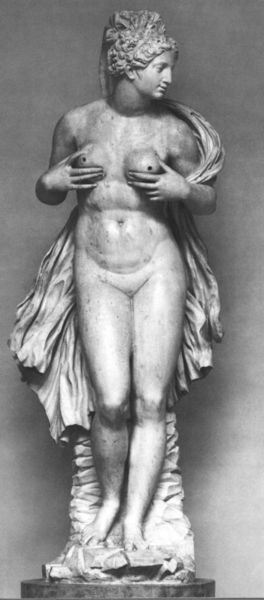
Titel: Ceres (Terra)
Künstler: Bartolomeo Ammannati
Institution: Florenz, Bargello
Schlagwörter: akt, körper, nackt, umhang, weiß, mädchen, brust, busen, frau, frisur, haar, marmor, nase, profil, schwarz, tuch, arme, falten, gesicht, sockel, stein, hals, hände, gewand, haare, standfigur, stehend, decke, locken, brunnen, skulptur, statue, beine, brüste, füße, zopf, nabel, bauch, kontrapost, bauchnabel, brustwarzen, knie, oberschenkel, scham, kokett, foto, fotografie, antike, schönheit, seite, schwarzweiß, göttin, photo, römer, venus, spielbein, standbein, anfassen, nippel, freau, rasur, schambereich, anfasen, rubensfigur, ustakt, gaia